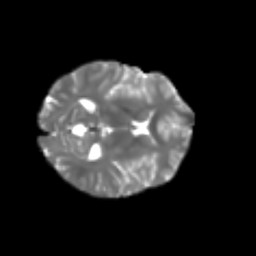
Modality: T2w
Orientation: axial
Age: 21
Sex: female
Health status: healthy